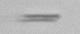
Label: fiber